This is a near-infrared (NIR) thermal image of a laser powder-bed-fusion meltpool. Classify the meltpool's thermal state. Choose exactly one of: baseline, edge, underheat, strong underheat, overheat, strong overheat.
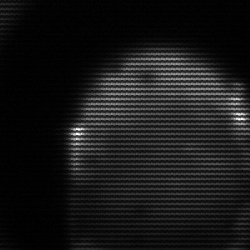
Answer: edge